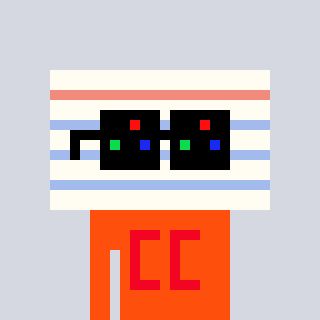
a pixel art character with square black sunglasses, a empty notebook page-shaped head and a orange-colored body on a cool background